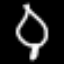
Label: leaf